Question: This may be obvious for someone, but I cant seem to find a reason for an infinite loop in the following sql server stored procedure code. I also attached the flowchart. Any help is much appreciated.
'''
while (1 = 1)
begin
if condition1
begin
some statements
break
end
else
begin
if condition2
begin
some statements
break
end
else
begin
some statements modifying condition1 expression
continue
end
end
end
'''

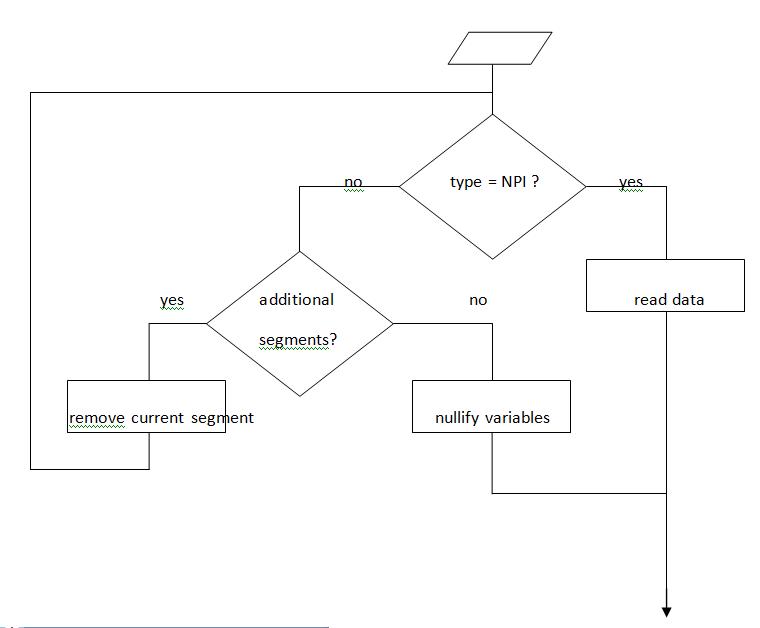
Answer: The code actually worked after I eliminated temp variables that were used solely for reference convenience. To wribit and Angular Harsh: you can use while (1=1) to make your loop dynamic, you just need to use break statements.